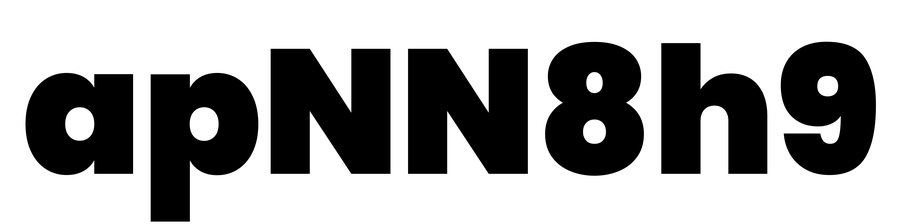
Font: Poppins-Black